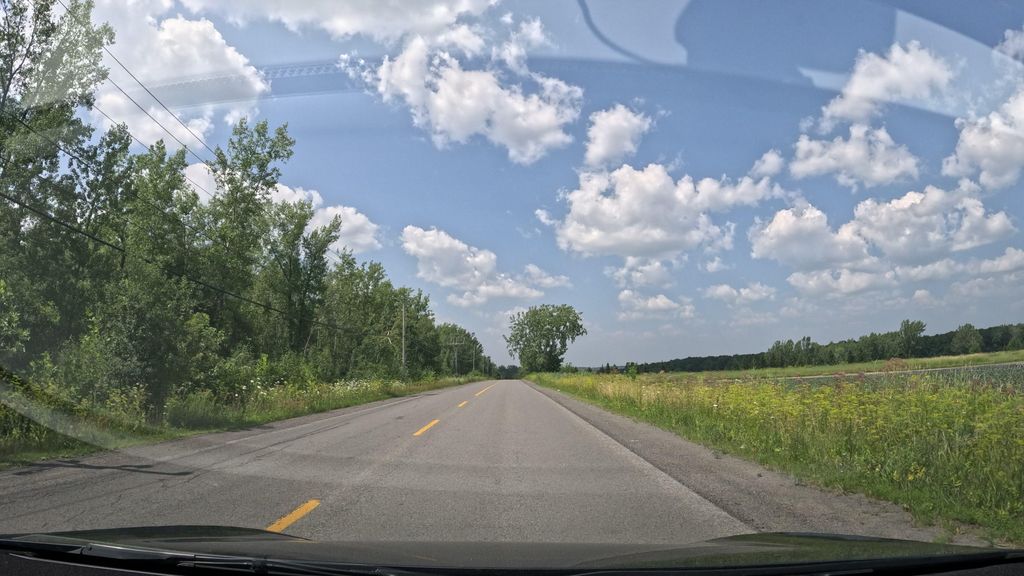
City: montreal